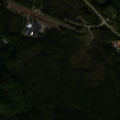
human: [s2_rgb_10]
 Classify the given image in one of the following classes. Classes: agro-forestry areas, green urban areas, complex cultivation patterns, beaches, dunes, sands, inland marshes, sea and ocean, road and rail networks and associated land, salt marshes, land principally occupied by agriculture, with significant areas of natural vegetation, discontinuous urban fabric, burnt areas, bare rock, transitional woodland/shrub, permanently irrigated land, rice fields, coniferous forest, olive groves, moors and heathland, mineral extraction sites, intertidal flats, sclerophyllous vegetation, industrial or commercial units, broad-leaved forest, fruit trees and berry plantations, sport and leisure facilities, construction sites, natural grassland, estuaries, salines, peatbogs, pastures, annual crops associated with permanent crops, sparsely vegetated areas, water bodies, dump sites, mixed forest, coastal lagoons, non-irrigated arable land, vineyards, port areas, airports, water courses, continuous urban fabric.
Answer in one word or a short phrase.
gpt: coniferous forest, mixed forest, transitional woodland/shrub